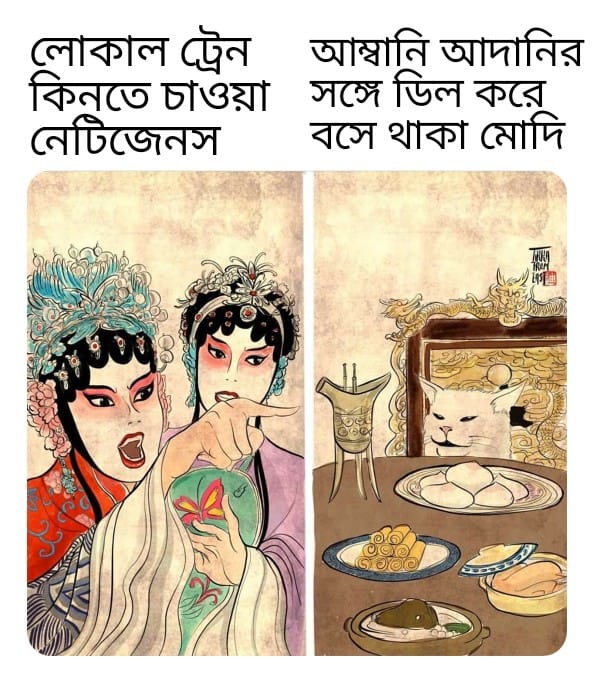
Text: লোকাল ট্রেন কিনতে চাওয়া নেটিজেনস আম্বানি আদানির সঙ্গে ডিল করে বসে থাকা মোদি
Label: Hate
Hate category: Political
Targeted group: Organization